Field crop: maize
Growth stage: 2
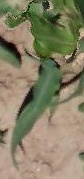
Species: maize